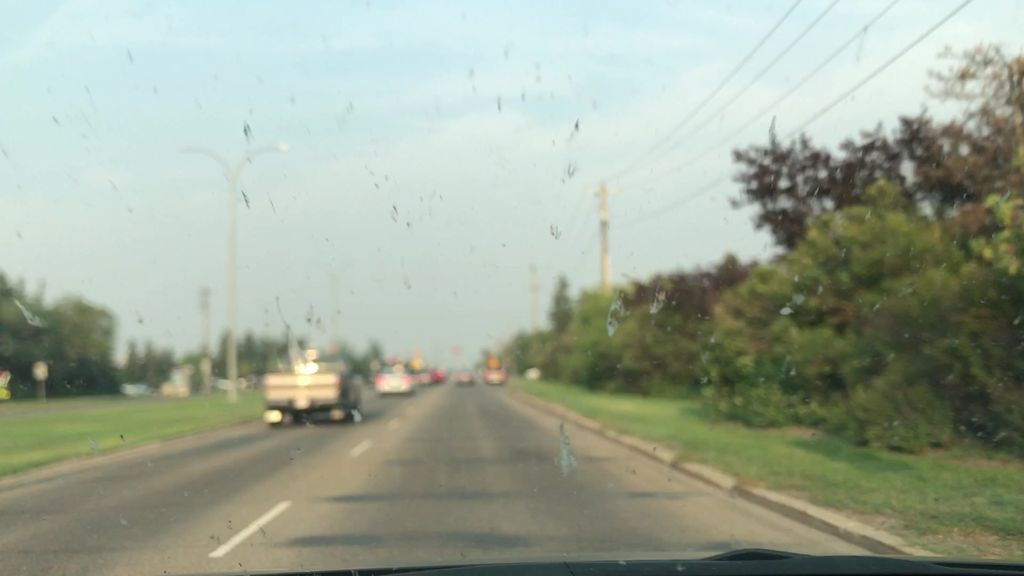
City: edmonton